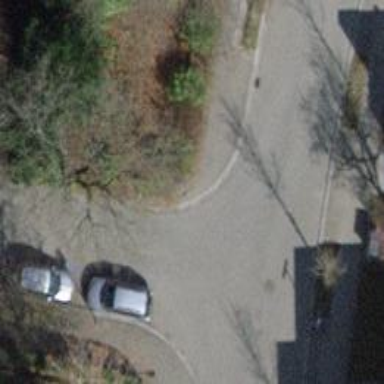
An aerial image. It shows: Kerb serving as barrier.